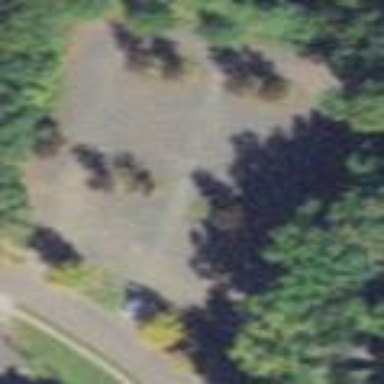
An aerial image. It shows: Parking area.